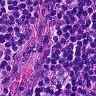
Metastatic tissue present: yes